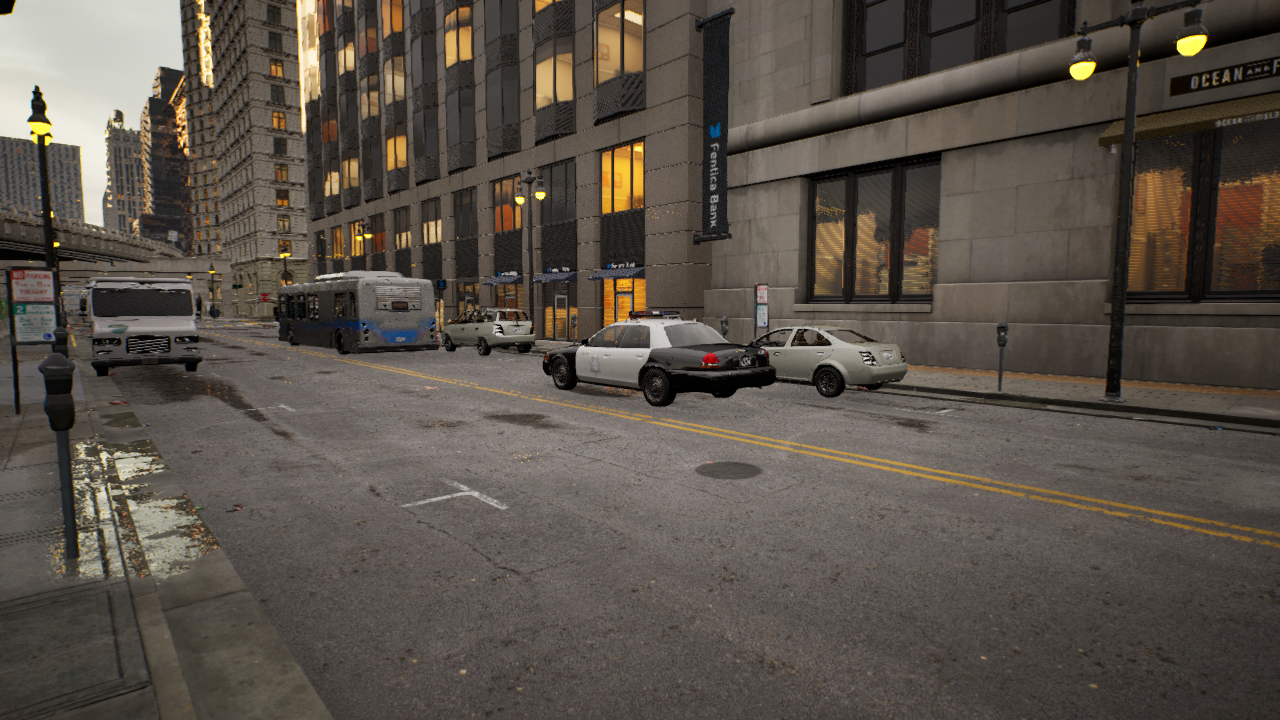
Venue: downtown
Lighting: golden hour
Vehicle rig: sedan